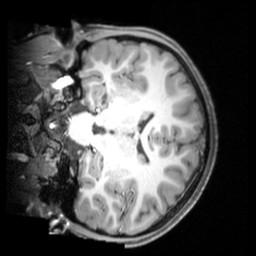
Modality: T1w
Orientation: coronal
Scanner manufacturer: siemens
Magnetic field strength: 3 T
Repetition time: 1.9 s
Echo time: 0.00397 s